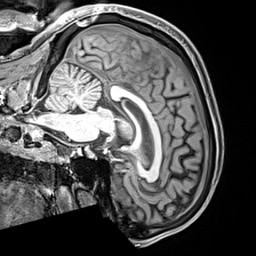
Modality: T1w
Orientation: sagittal
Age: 64
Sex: male
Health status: healthy
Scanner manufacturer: siemens
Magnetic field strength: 3 T
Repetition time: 2.4 s
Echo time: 0.00217 s